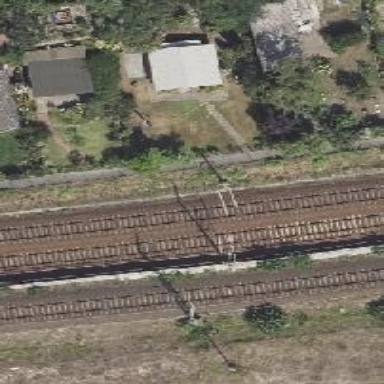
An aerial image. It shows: Railway with electrified contact lines.